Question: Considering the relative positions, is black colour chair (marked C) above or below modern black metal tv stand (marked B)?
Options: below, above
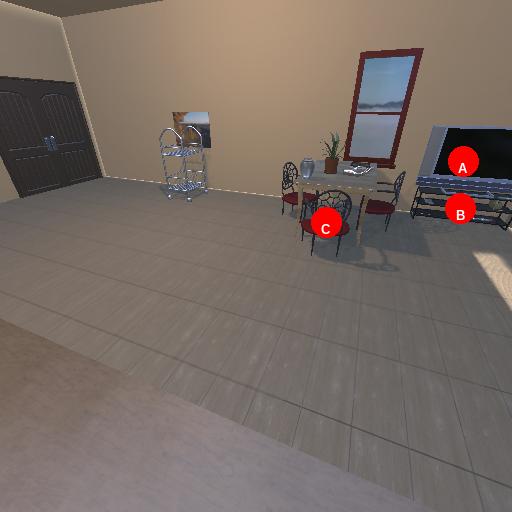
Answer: below